Question: I would like to create an app that will allow the user to choose an image between all those contained into a specific folder. The dropdown input would render a thumbnail of the image and the filename.
I know it could be possible to do it with <URL>, but I would like to know how I could generate the choices dynamically in the form in order to get the visual effect needed.
If you have other ideas, thank you for any suggestion
dynamic form (not complete):
'''
filename_list = ???
path_list = ???
images_thumbnails_list = ???
class imagesForm(forms.Form):
def __init__(self, user, *args, **kwargs):
super(imagesForm, self).__init__(*args, **kwargs)
self.fields['selectedImage'] = forms.ChoiceField(choices=
for path in path_list: str(path),
for filename in filename_list: str(filename)
for thumbnail in images_thumbnails_list: thumbnail )
'''
example of input field needed:
'''
<select name="webmenu" id="webmenu">
<option value="calendar" data-image="icons/icon_calendar.gif">Calendar</option>
<option value="shopping_cart" data-image="icons/icon_cart.gif">Shopping Cart</option>
<option value="cd" data-image="icons/icon_cd.gif">CD</option>
<option value="email" selected="selected" title="icons/icon_email.gif">Email</option>
<option value="faq" data-image="icons/icon_faq.gif">FAQ</option>
<option value="games" data-image="icons/icon_games.gif">Games</option>
</select>
'''
visual example:

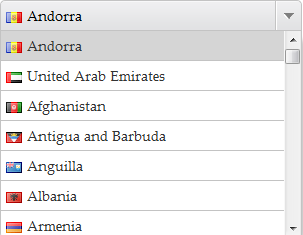
Answer: I think a good solution for this task would be making a model for you choices
'''
class Countries(models.Model):
name = models.CharField(length=255)
thumbnail = models.ImageField(upload_to='static_directory')
'''
and use <URL> to populate those data
'''
countries_list = Countries.objects.all()
class imagesForm(forms.Form):
def __init__(self, user, *args, **kwargs):
super(imagesForm, self).__init__(*args, **kwargs)
self.fields['selectedImage'] = forms.ChoiceField(choices=countries_list)
'''
and render them in your templates like this
'''
{% for country in field.choices %}
<option value="{{country.id}}"><img src="{{country.image.url}}"/> {{country.name}}</option>
{% endfor %}
'''